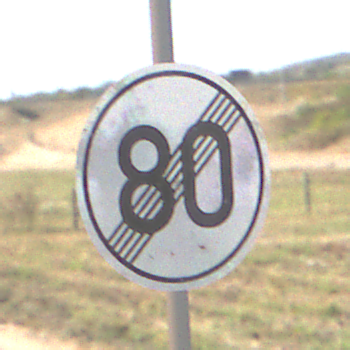
Verkehrszeichen: EndeGeschwindigkeit80
Umgebung: Outdoor, RoadRail
Tageszeit: Midday
Wetter: Clear
Licht: Natural
Jahreszeit: Summer
Kontrast: HighContrast